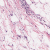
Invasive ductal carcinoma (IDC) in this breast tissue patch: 0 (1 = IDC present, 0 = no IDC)